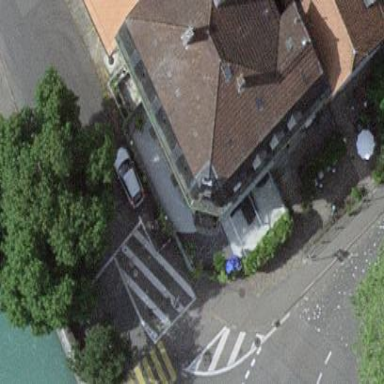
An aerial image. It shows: Unique quadruple saltbox-shaped roof outlines building with multiple apartments.